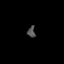
Tissue: lung
Cell type: Epithelial cells
Senescence score: 0.1961
Nuclear area (px): 86
Mean DAPI intensity: 77.605